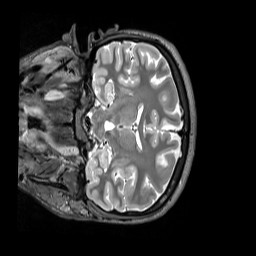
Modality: T2w
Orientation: coronal
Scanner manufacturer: siemens
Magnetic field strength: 3 T
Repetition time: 3.2 s
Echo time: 0.406 s